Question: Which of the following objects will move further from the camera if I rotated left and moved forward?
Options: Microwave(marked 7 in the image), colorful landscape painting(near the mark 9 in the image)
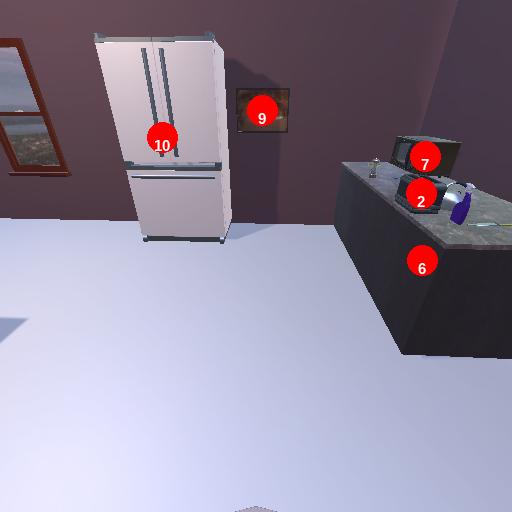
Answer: Microwave(marked 7 in the image)